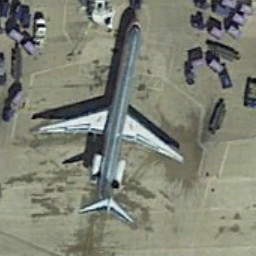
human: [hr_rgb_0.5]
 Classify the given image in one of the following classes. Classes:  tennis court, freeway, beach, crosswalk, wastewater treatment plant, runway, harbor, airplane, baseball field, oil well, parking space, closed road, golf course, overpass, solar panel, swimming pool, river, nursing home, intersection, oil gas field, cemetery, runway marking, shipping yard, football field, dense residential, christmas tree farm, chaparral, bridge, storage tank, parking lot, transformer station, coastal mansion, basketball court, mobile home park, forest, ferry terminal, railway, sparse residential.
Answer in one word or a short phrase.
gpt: airplane